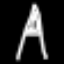
Label: The Eiffel Tower